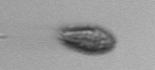
Label: Pseudochattonella_farcimen